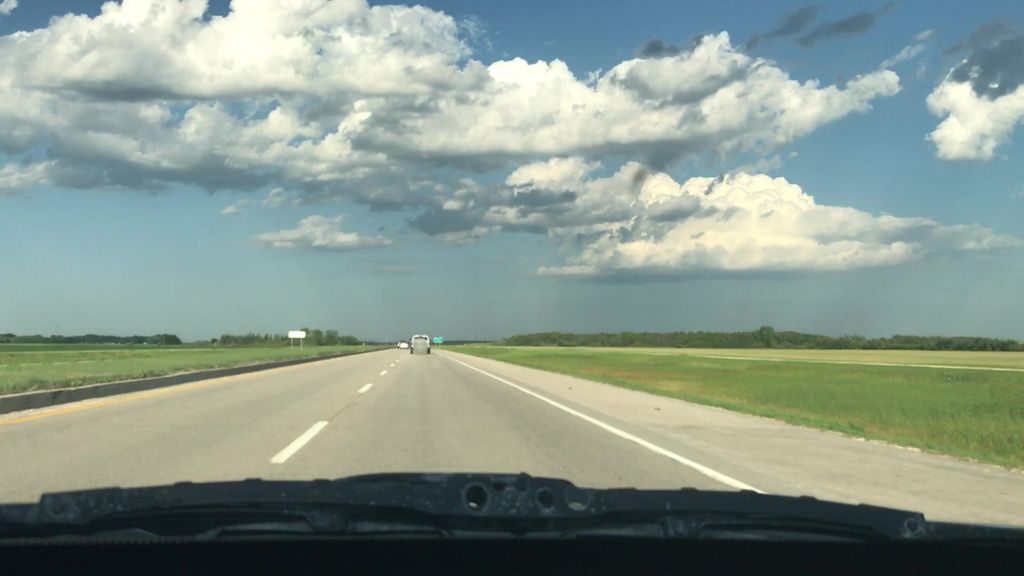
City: winnipeg